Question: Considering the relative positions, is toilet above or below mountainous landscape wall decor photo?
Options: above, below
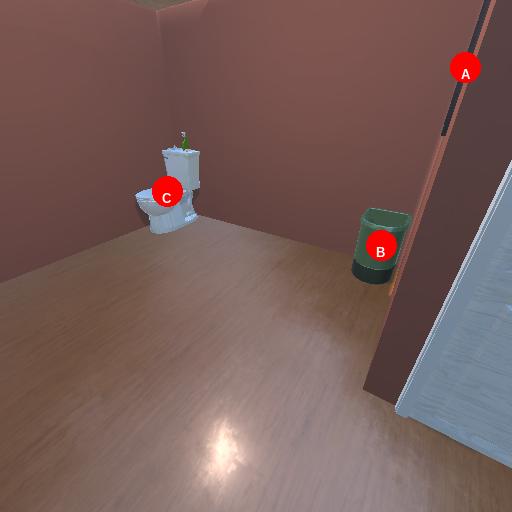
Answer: above